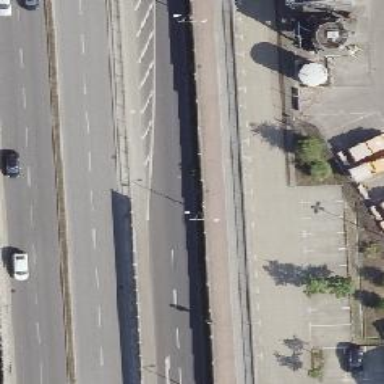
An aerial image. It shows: Trunk link highway with asphalt surface.